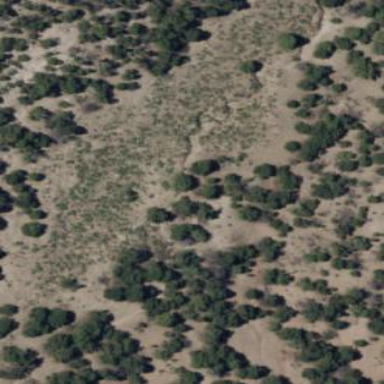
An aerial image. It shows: Area covered in scrub vegetation.